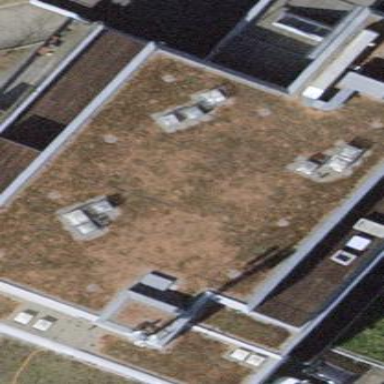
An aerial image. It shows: Building with flat roof.